Aerial crown-view tile of a tropical tree (Barro Colorado Island, Panama), acquired 20250414:
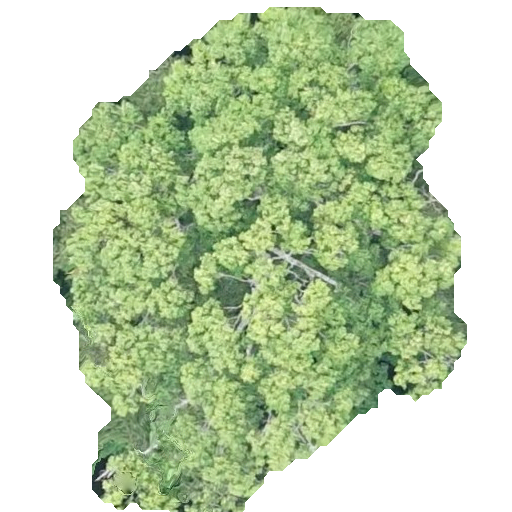
Species: Ocotea leptobotra
GBIF accepted scientific name: Ocotea leptobotra
Crown area: 227.421 m²